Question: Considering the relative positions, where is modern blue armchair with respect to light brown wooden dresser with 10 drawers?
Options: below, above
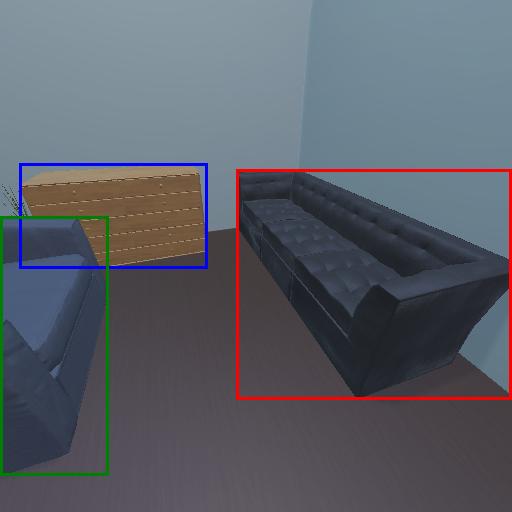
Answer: below